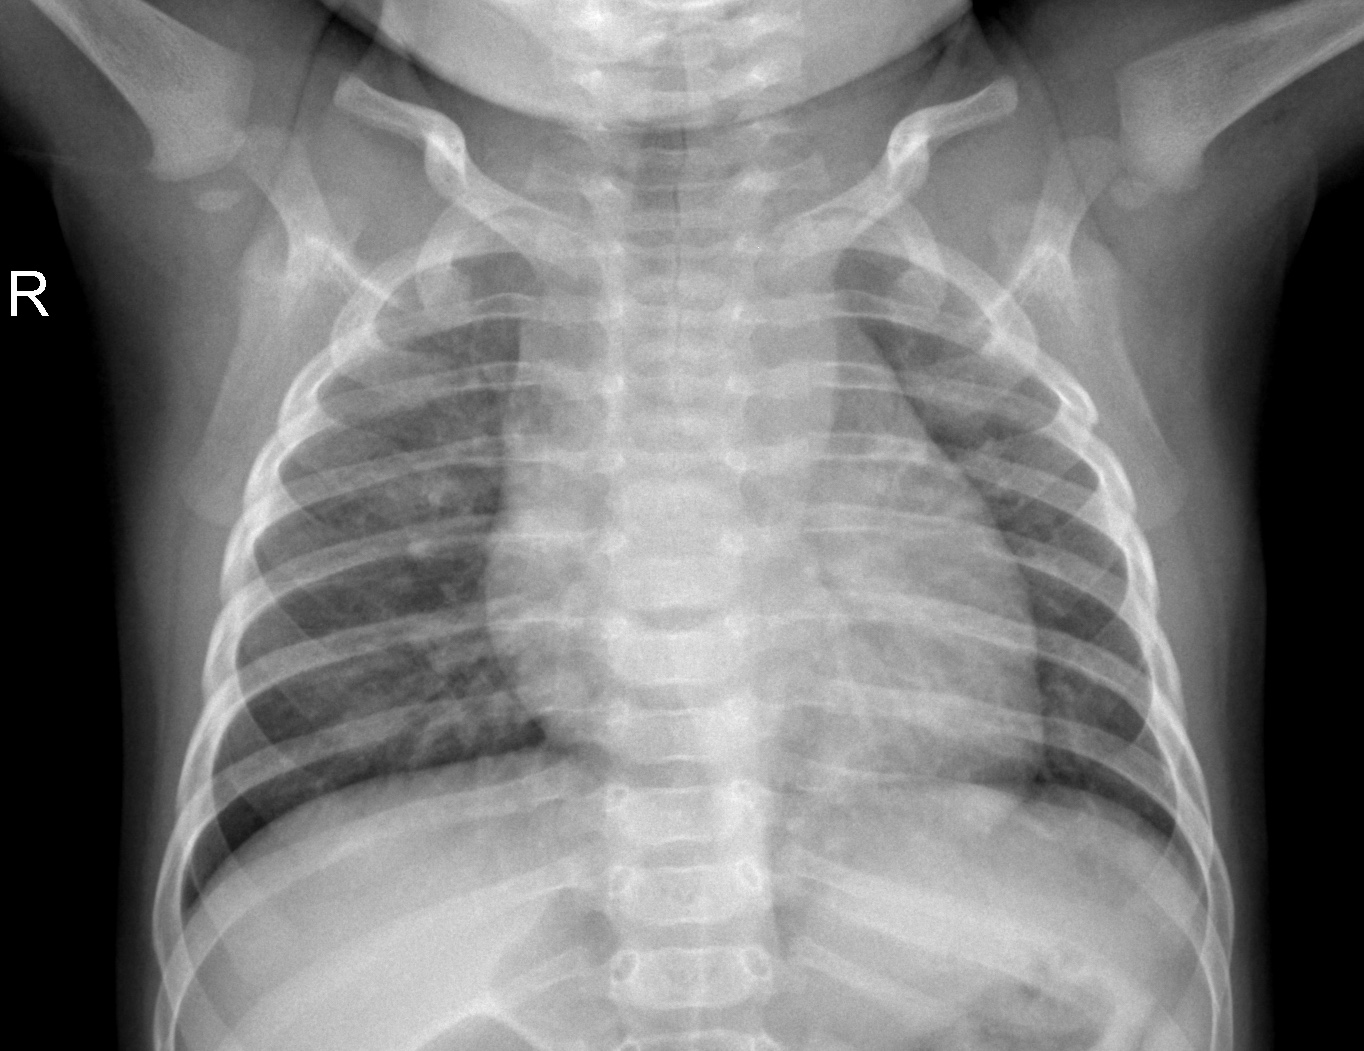
Diagnosis: NORMAL